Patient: sex M, age 71
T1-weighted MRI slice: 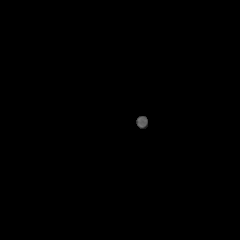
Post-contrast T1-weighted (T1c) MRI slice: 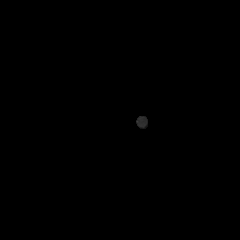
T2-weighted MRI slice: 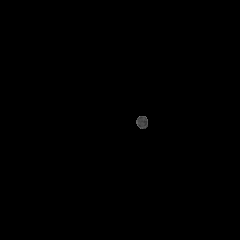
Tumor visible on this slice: no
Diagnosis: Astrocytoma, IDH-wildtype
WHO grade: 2